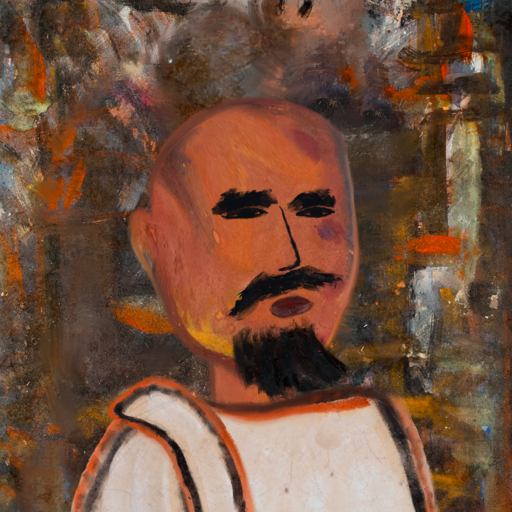
Background: GypsyQueen, Head And Neck Side: Mother_And_Son_Son, Face Side: Mosgoul, Bust: Roy_Bahadur, Hair Side: Blank, Head Accessory: Blank, Second Necklace: Blank, Necklace: Blank, Baby: Blank